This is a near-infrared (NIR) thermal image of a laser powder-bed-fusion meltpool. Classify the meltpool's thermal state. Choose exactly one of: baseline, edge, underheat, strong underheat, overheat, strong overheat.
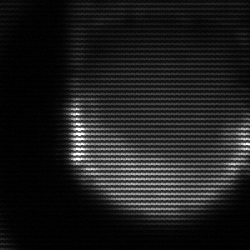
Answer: strong underheat